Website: lowes
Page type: review-order
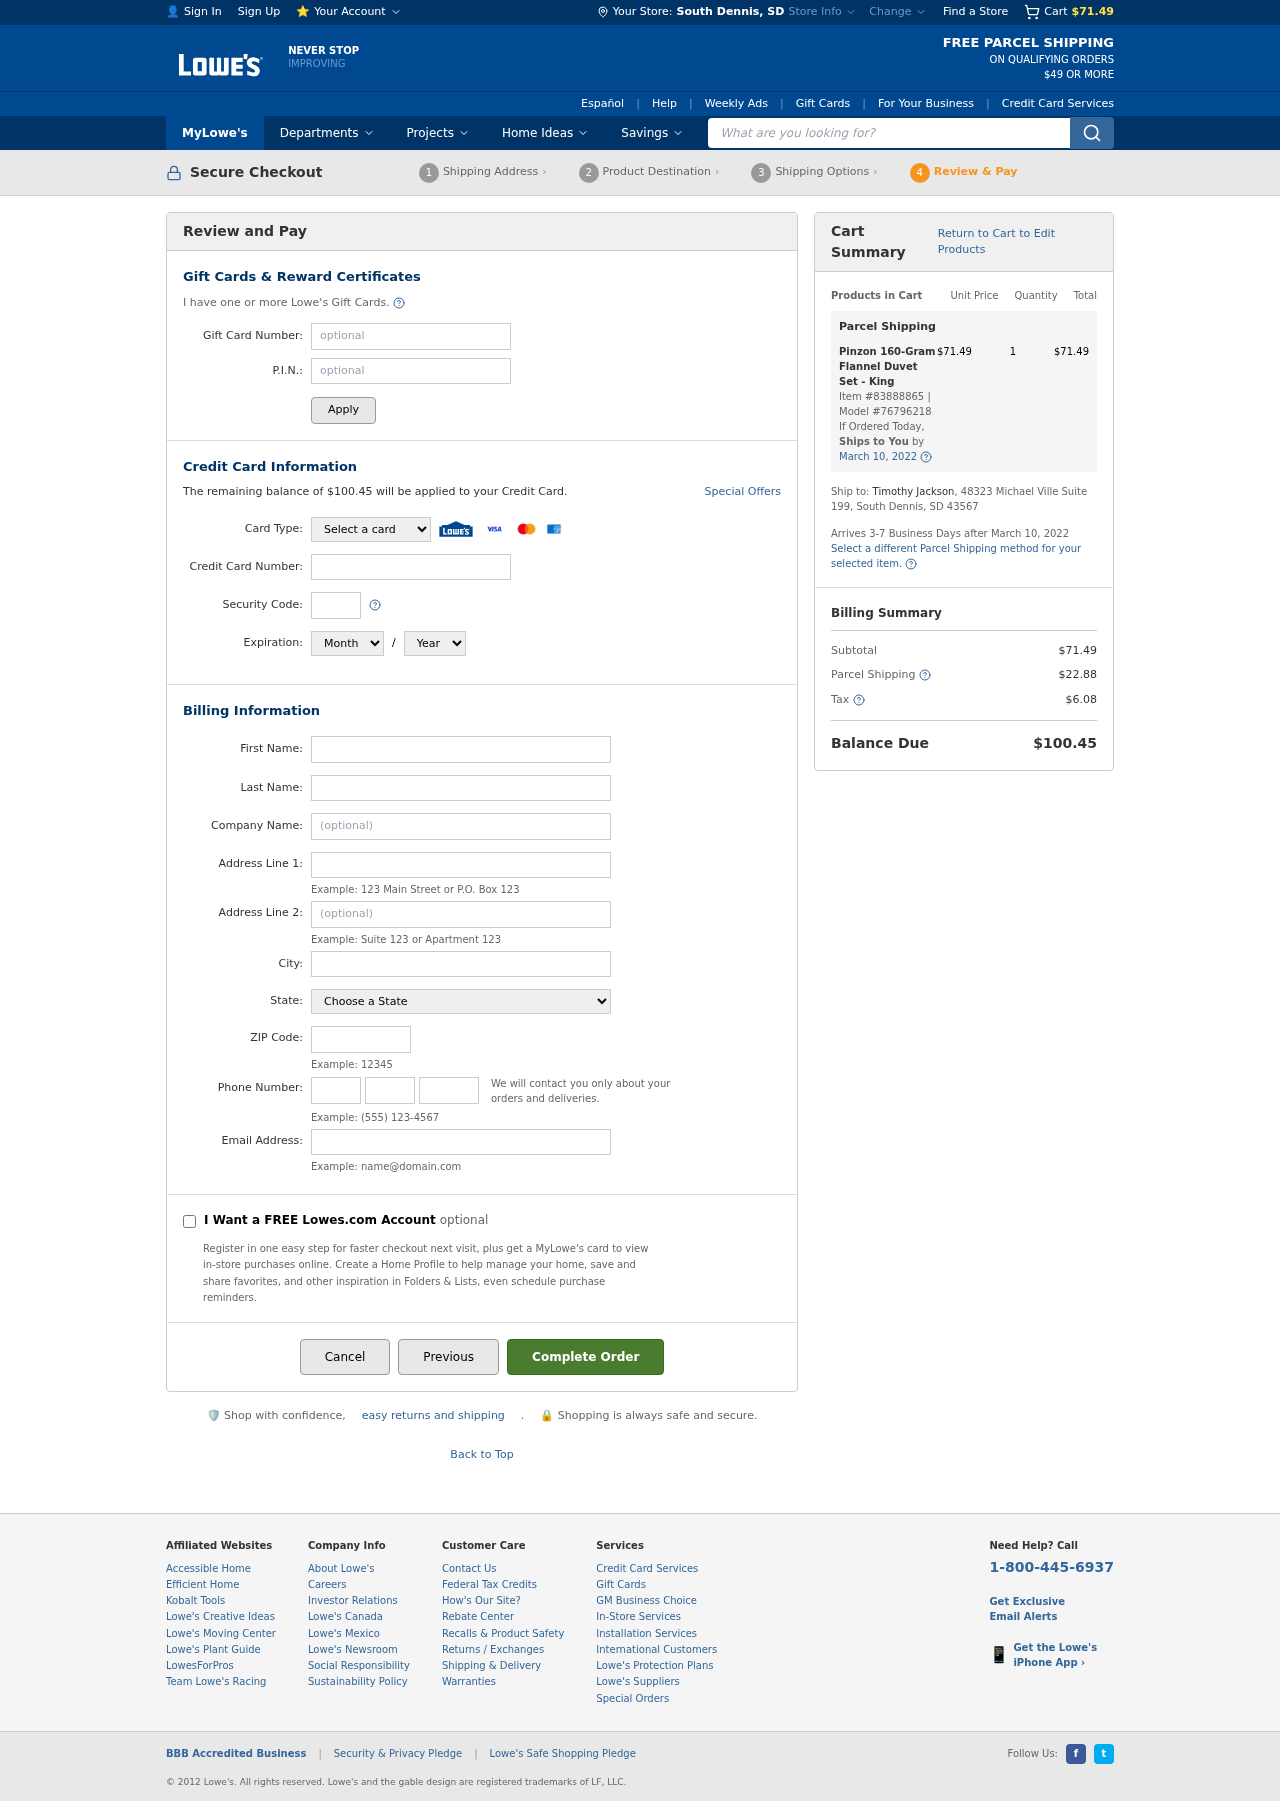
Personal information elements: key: PII_CARD_CVV
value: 5883
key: PII_CARD_EXPIRY_MONTH
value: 01
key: PII_CARD_EXPIRY_YEAR
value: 28
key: PII_CARD_NUMBER
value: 3491 2675 6468 610
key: PII_CARD_TYPE
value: American Express
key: PII_CITY
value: South Dennis
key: PII_CITY_STATE
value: South Dennis, SD
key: PII_COMPANY
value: Garcia, Church and Williams
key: PII_EMAIL
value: timothy.jackson@hotmail.com
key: PII_FIRSTNAME
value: Timothy
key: PII_LASTNAME
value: Jackson
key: PII_PHONE_AREA
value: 291
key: PII_PHONE_PREFIX
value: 310
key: PII_PHONE_SUFFIX
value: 8658
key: PII_POSTCODE
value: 43567
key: PII_STATE
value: South Dakota
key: PII_STREET
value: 48323 Michael Ville Suite 199
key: PII_STREET2
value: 48323 Michael Ville Suite 199
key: PII_FULLNAME2
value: Timothy Jackson
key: PII_STATE_ABBR
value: SD
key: PII_POSTCODE_FULL
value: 43567
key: PII_CITY_STATE_ZIP
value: South Dennis, SD 43567
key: PII_POSTCODE_NUMERIC
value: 43567
Product elements: key: PRODUCT1_NAME
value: Pinzon 160-Gram Flannel Duvet Set - King
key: PRODUCT1_PRICE
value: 71.49
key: PRODUCT1_QUANTITY
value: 1
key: PRODUCT1_ITEM_NUMBER
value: Item #83888865
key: PRODUCT1_MODEL_NUMBER
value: Model #76796218
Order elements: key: ORDER_SUBTOTAL
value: $71.49
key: ORDER_BALANCE_DUE
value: $100.45
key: ORDER_SHIPPING_DATE
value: March 10, 2022
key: ORDER_ITEM_TOTAL
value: $71.49
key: ORDER_SHIPPING_DATE2
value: March 10, 2022
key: ORDER_SHIPPING_COST
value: $22.88
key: ORDER_TAX
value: $6.08
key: ORDER_TOTAL
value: $100.45
Search elements: key: HEADER_SEARCH
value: What are you looking for?